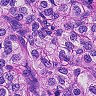
Metastatic tissue present: yes